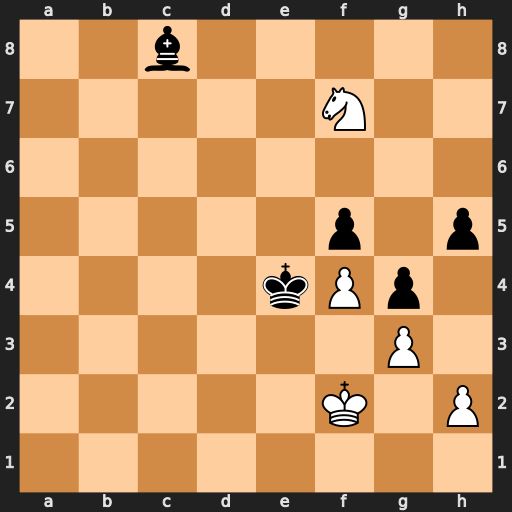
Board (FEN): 2b5/5N2/8/5p1p/4kPp1/6P1/5K1P/8
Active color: w
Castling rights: -
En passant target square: -
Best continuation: Nd6+ Kd5 Nxc8